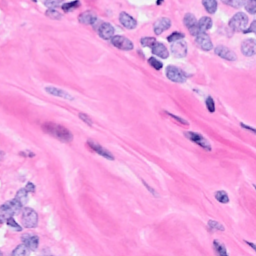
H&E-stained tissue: Breast